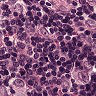
Metastatic tissue present: yes